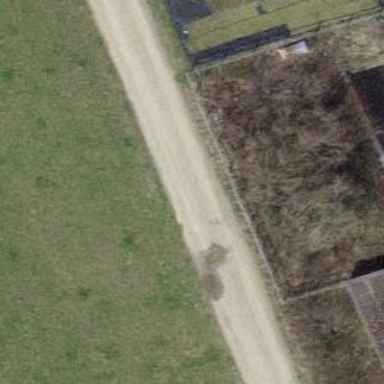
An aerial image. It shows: Gravel track with Grade 3 quality.